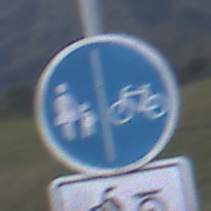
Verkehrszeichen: GetrennterRadUndGehwegRadwegRechts
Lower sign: EinspurigeFahrzeugeFrei2
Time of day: SunriseSunset
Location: Outdoor (Nature)
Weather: PartlyCloudy
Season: NotSpecified
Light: Natural